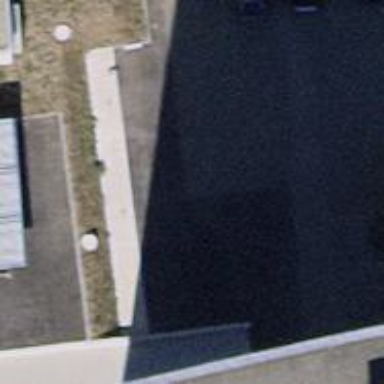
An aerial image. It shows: Charging station.